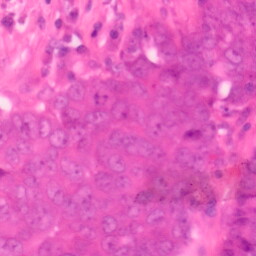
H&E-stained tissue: Colon